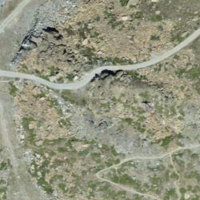
EUNIS habitat code: 31
Species observed at this site:
Silene acaulis
Achillea erba-rotta
Chamaenerion dodonaei
Alauda arvensis